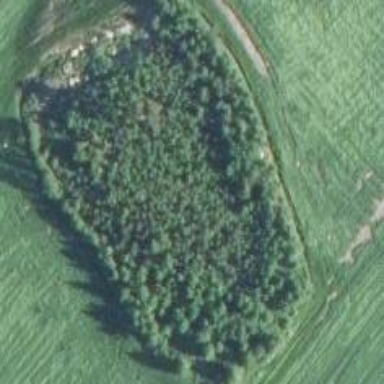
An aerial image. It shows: Forest area dominated by needle-leaved trees.